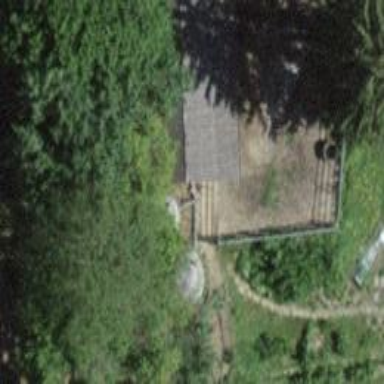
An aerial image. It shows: Rural barn.